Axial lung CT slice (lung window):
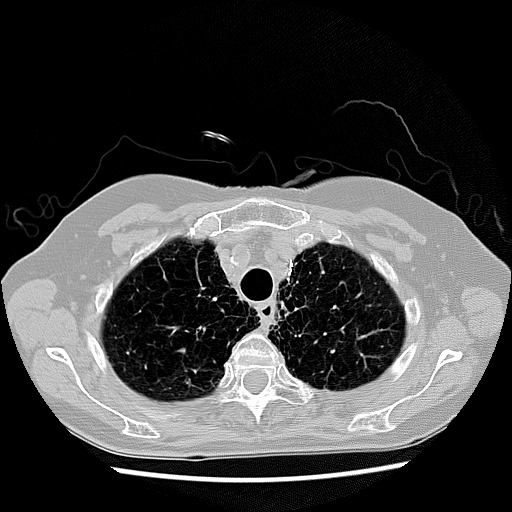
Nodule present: no